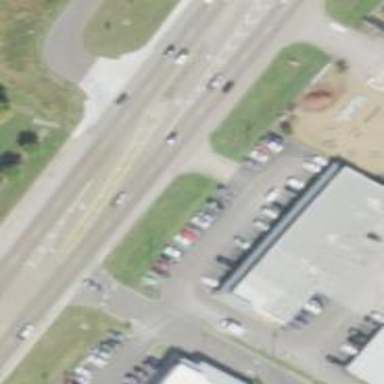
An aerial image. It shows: Asphalt road with dual carriageways at trunk level.